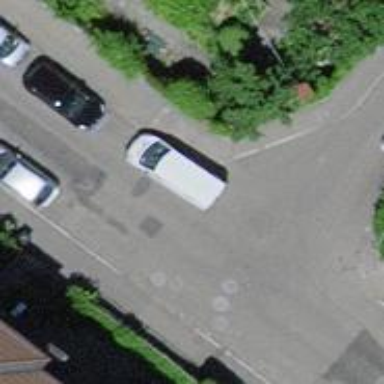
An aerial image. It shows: Kerb serving as barrier.